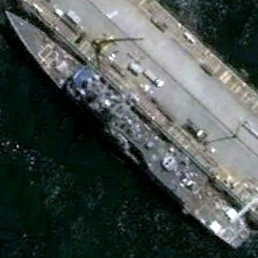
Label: Ticonderoga-class_cruiser